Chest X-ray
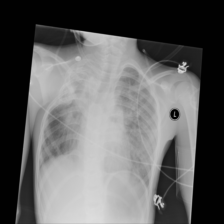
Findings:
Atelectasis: negative
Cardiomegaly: negative
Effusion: negative
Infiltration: negative
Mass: negative
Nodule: negative
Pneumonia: negative
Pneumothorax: negative
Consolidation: positive
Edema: negative
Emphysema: negative
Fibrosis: negative
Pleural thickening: negative
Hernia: negative